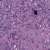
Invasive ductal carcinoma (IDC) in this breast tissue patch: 1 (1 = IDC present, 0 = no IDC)